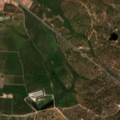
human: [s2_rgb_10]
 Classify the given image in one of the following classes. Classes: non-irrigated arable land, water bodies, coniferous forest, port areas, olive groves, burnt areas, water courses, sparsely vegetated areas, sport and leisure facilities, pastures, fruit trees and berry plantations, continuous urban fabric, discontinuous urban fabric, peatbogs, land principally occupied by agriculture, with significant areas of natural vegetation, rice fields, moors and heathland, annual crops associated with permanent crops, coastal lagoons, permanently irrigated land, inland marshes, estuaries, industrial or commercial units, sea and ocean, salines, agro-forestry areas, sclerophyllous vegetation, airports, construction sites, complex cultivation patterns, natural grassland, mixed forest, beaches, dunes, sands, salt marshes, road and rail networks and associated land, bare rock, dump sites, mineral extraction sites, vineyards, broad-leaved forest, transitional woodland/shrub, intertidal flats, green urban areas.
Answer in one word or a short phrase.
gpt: discontinuous urban fabric, non-irrigated arable land, olive groves, pastures, annual crops associated with permanent crops, agro-forestry areas, transitional woodland/shrub